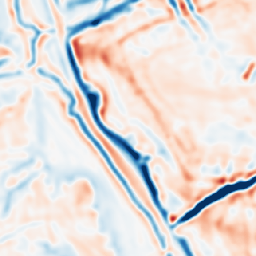
Category: multiscale
Decomposition family: dog
Decomposition parameters: sigma_low: 3
sigma_high: 5
Upsampling method: area
Upsampling parameters: scale: 8
Upsampling scale: 8